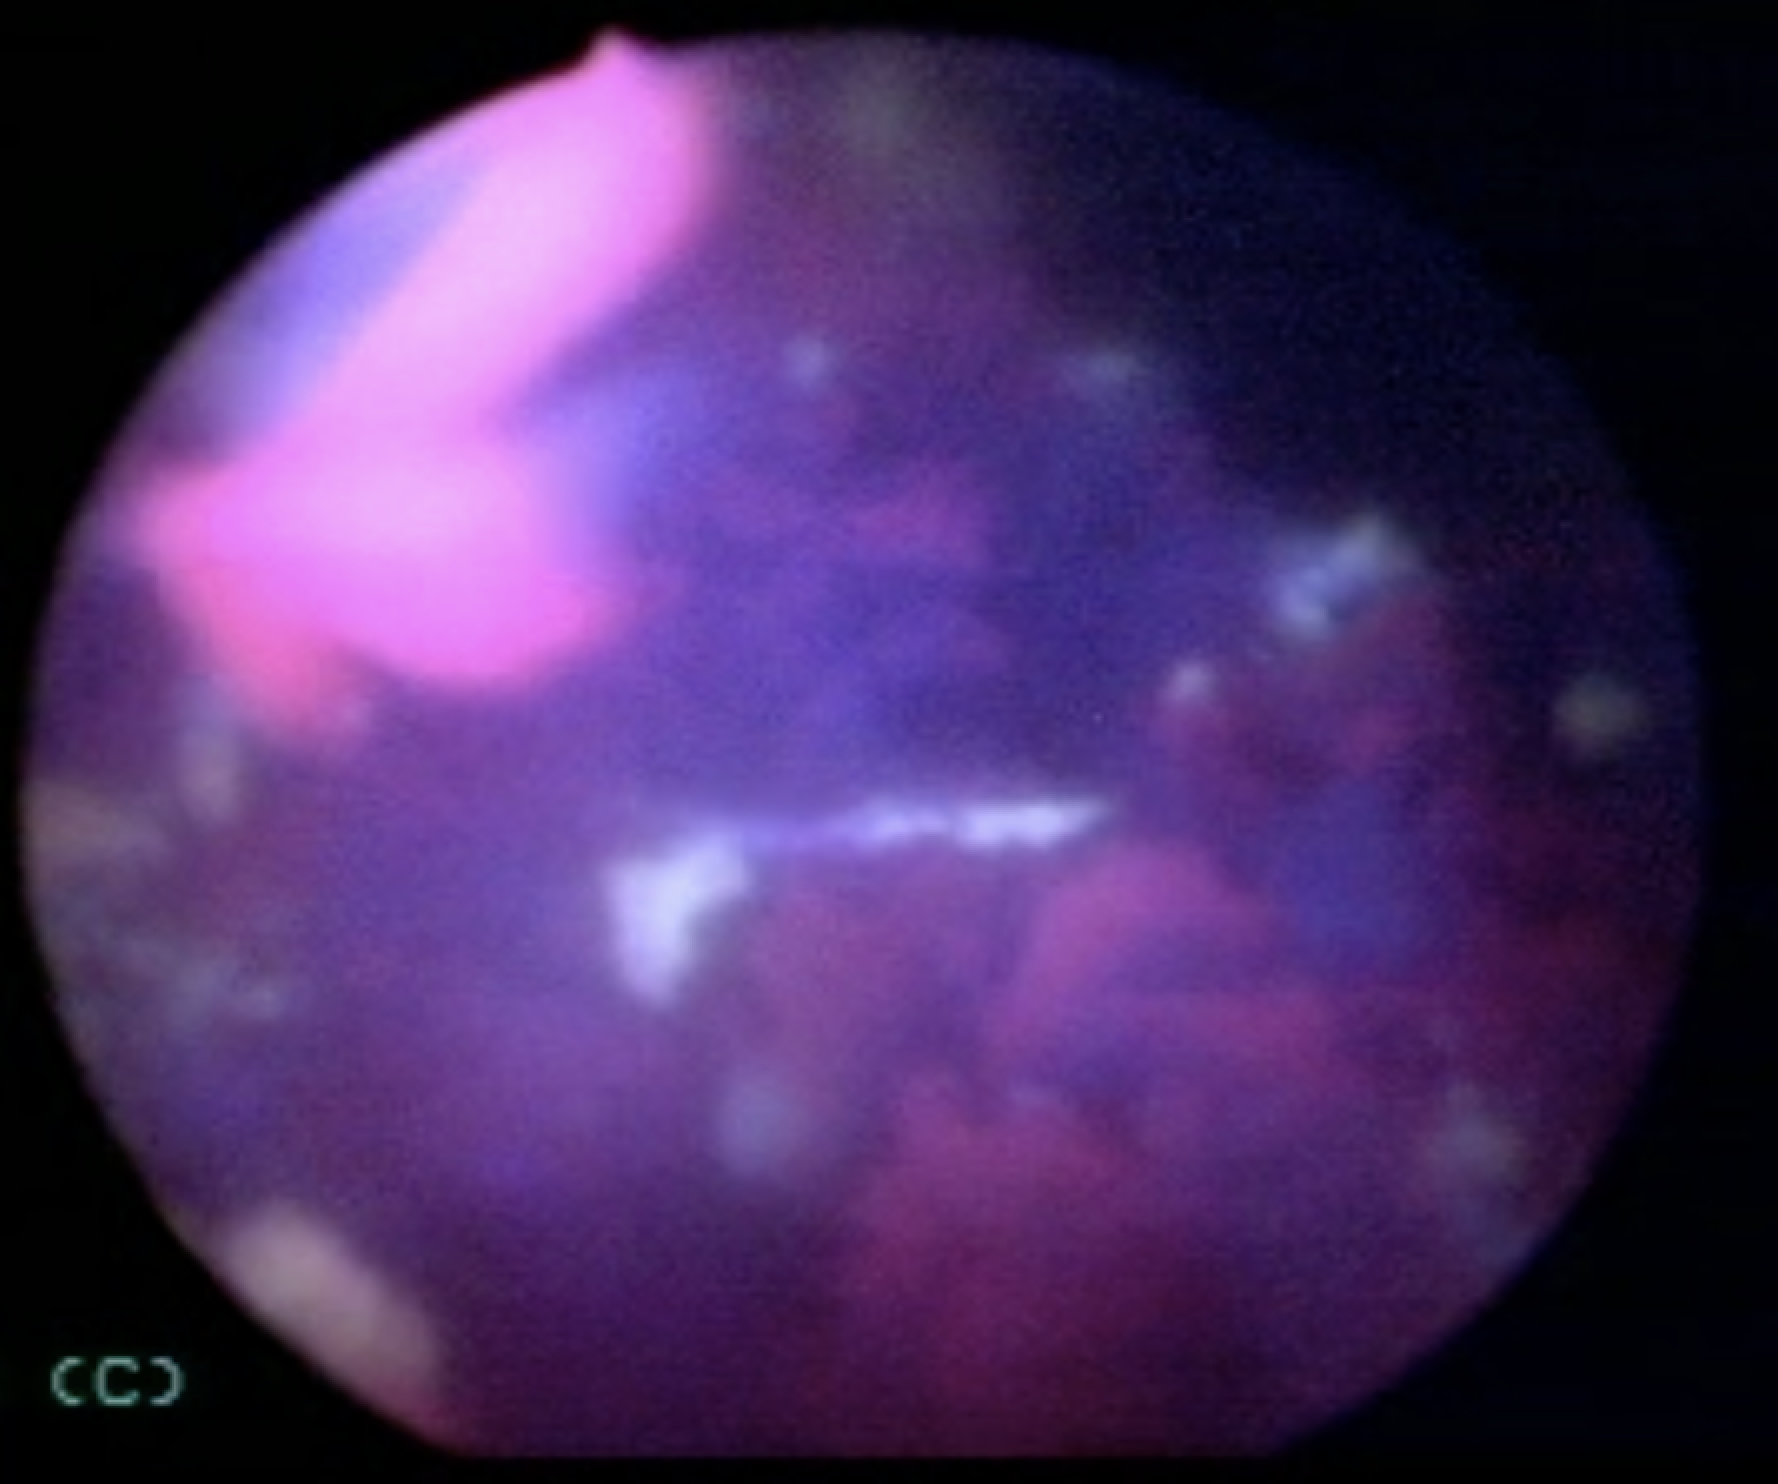
Modality: BLC
Class: Malignant
Subclass: LowGradePapillary
Lesion: L1
Stage: Ta
Morphology: Papillary
Bladder cancer association: Yes